Chest X-ray:
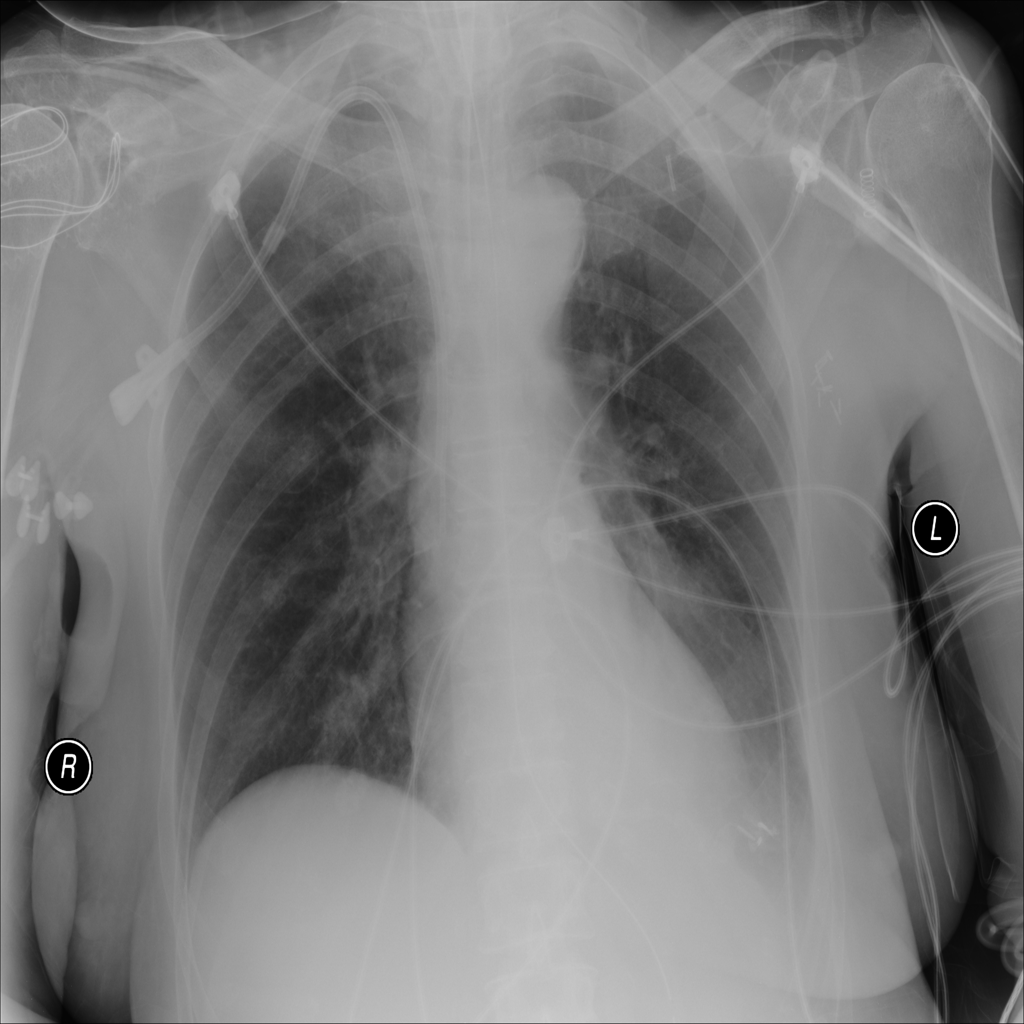
Findings: Effusion, Calcification
No abnormal finding: no